九年级 · 解析几何
如图, $A B$ 为 $\odot O$ 的直径, 点 $E$ 是 $B A$ 延长线上的一点, $E C$ 交 $\odot O$ 于点 $D 、 C, \angle E=20^{\circ}, \angle D B C=50^{\circ}$, 则 $\angle D O E$ 的度数为 $\qquad$ .

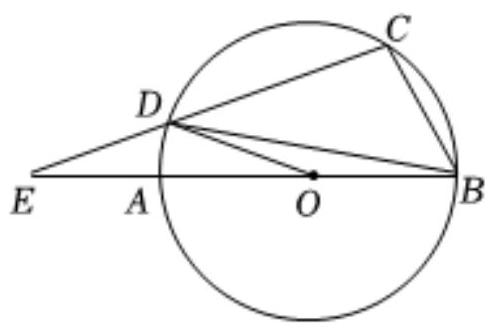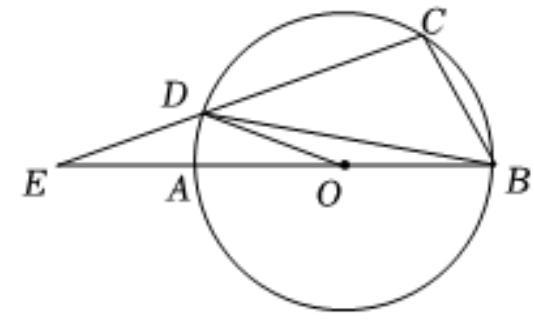
答案:  $20^{\circ}$

解析: 解：如图所示：

连接 $A D$,

$\because A B$ 是 $\odot O$ 的直径，

$\therefore \angle A D B=90^{\circ}$,

设 $\angle A B D=x$ ，

$\because \angle D B C=50^{\circ}$,

$\therefore \angle A B C=x+50^{\circ}$,

$\because$ 四边形 $A B C D$ 内接于 $\odot O$,

$\therefore \angle A D C=180^{\circ}-\angle A B C=130^{\circ}-x$,

$\therefore \angle E D A=180^{\circ}-\angle A D C=x+50^{\circ}$,

$\because \angle D A B=\angle E+\angle E D A, \angle E=20^{\circ}$,

$\therefore \angle D A B=20^{\circ}+x+50^{\circ}=x+70^{\circ}$,

$\because \angle A D B=90^{\circ}$,

$\therefore \angle D A B+\angle A B D=90^{\circ}$,

$\therefore x+70+x=90$,

$\therefore x=10$,

$\therefore \angle A B D=10^{\circ}$,

$\therefore \angle D O E=2 \angle A B D=2 \times 10^{\circ}=20^{\circ}$,

故答案为: $20^{\circ}$.

连接 $A D$, 则 $\angle A D B=90^{\circ}$, 设 $\angle A B D=x$, 利用三角形的外角和圆内接四边形的性质解题即可.
本题考查直径所对的圆周角是直角, 以及圆内接四边形的性质和三角形的外角定理, 掌握圆内接四边形的对角互补是解题的关键.